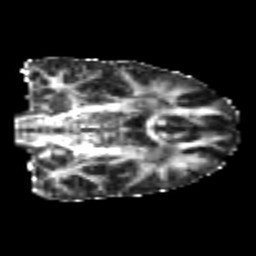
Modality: FA
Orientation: coronal
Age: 24
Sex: female
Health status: healthy
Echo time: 0.074 s